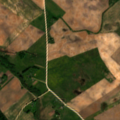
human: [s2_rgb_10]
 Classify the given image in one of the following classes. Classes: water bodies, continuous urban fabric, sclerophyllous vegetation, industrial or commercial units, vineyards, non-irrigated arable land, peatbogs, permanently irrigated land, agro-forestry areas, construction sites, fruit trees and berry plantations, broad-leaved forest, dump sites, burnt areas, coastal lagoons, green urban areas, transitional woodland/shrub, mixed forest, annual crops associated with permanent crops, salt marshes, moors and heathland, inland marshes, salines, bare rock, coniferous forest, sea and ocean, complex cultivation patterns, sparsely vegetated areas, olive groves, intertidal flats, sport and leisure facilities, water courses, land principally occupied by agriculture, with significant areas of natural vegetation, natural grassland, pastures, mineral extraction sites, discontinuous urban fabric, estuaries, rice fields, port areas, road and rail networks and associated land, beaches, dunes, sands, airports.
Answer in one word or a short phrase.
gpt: non-irrigated arable land, complex cultivation patterns, broad-leaved forest, mixed forest